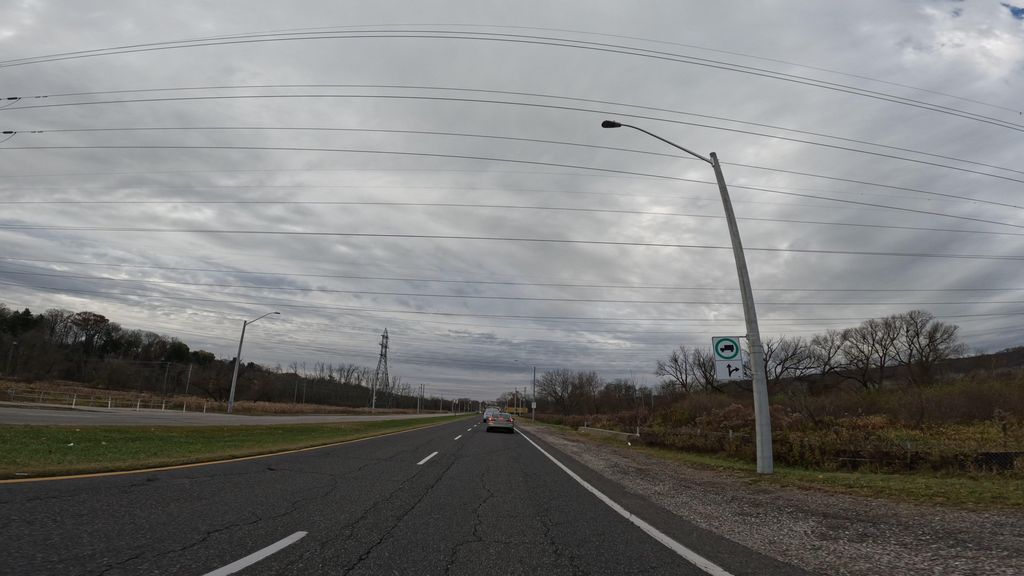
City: hamilton